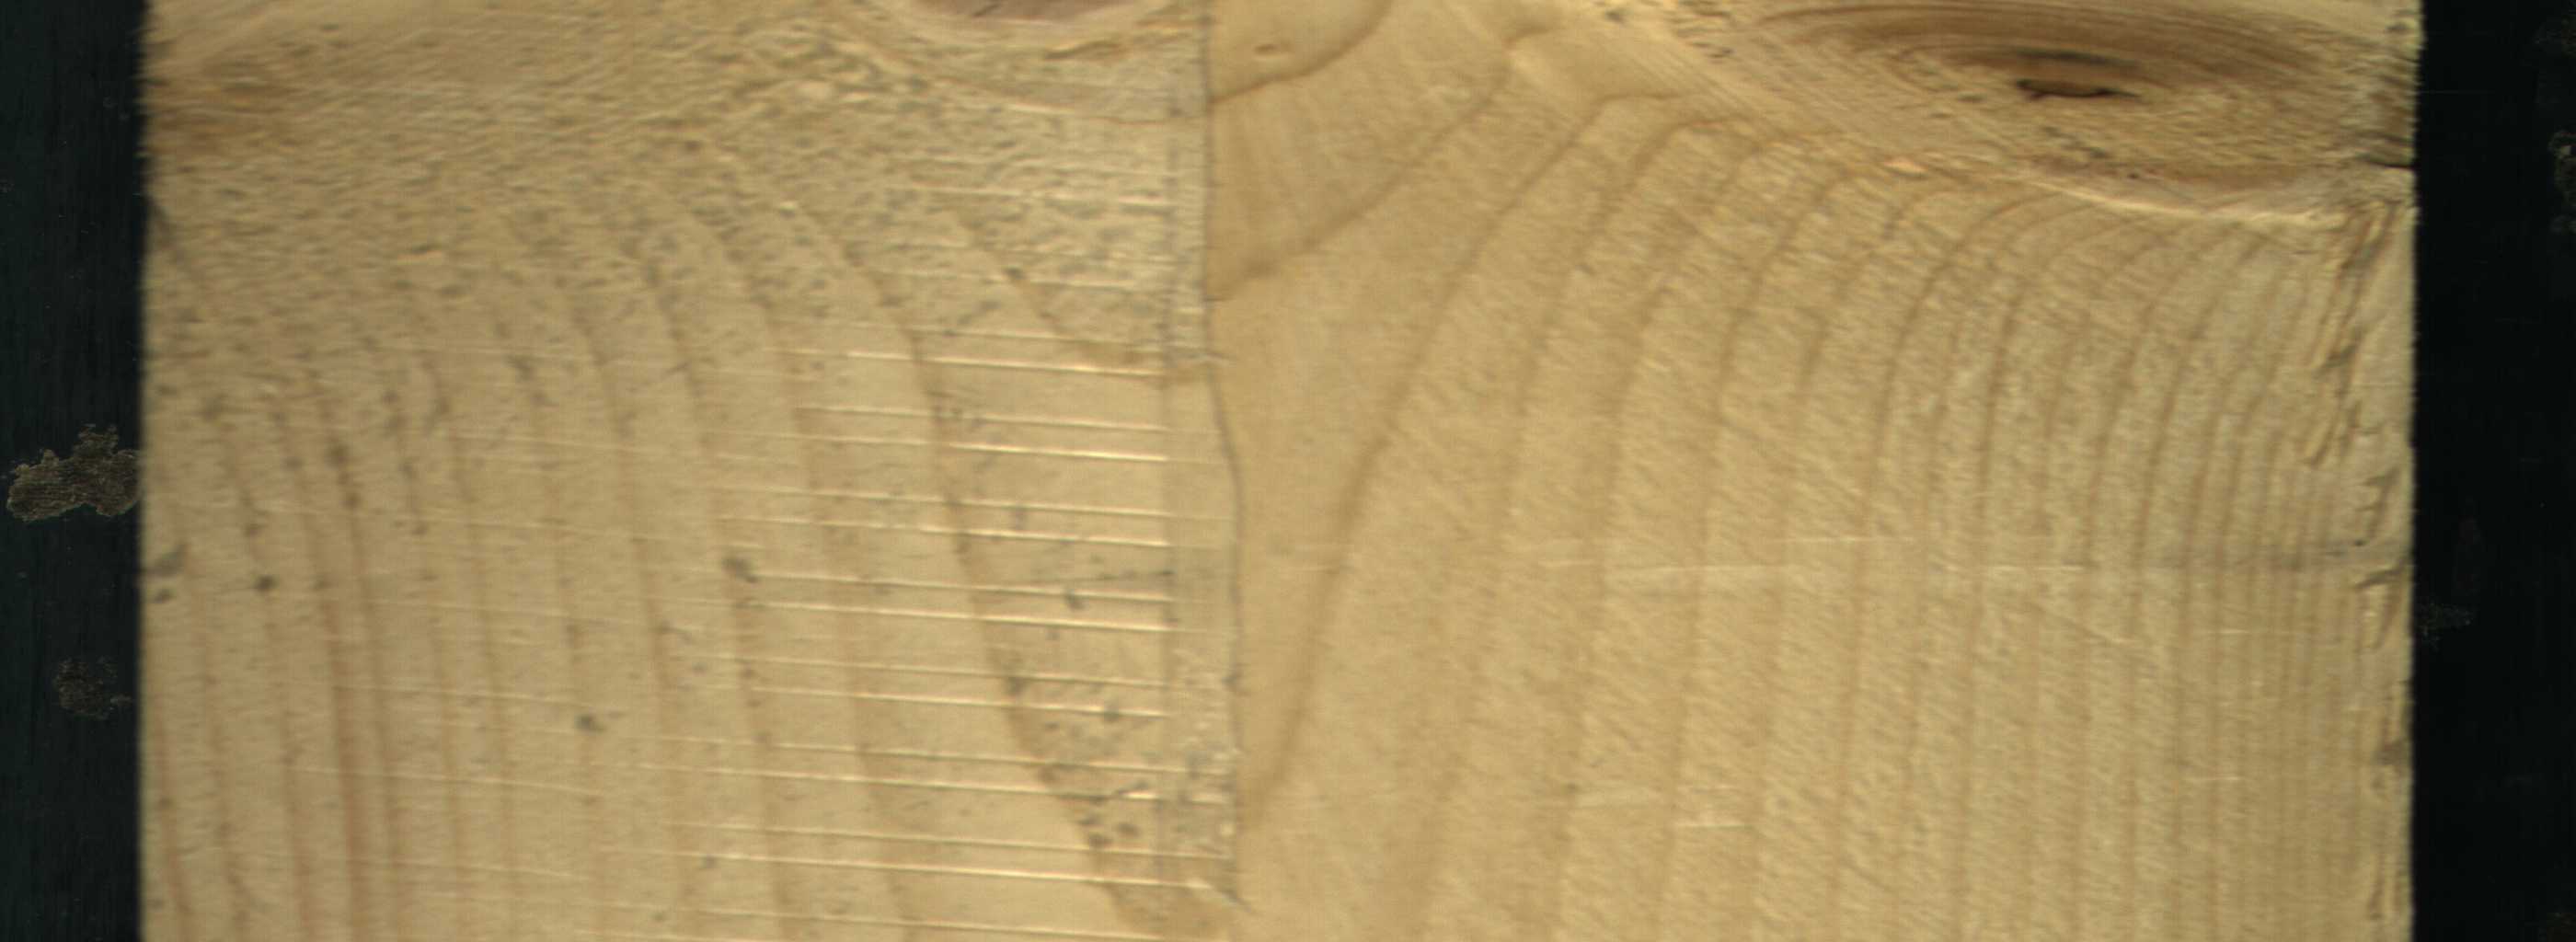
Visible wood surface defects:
Live_Knot